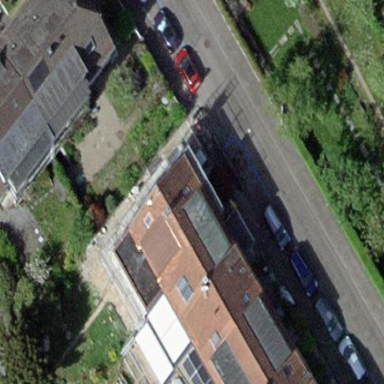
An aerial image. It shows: Terrace building.